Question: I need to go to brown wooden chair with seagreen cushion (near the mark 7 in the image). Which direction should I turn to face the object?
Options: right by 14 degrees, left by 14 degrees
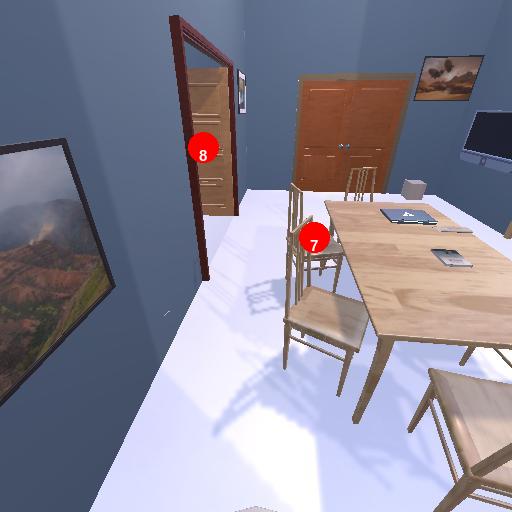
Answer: right by 14 degrees